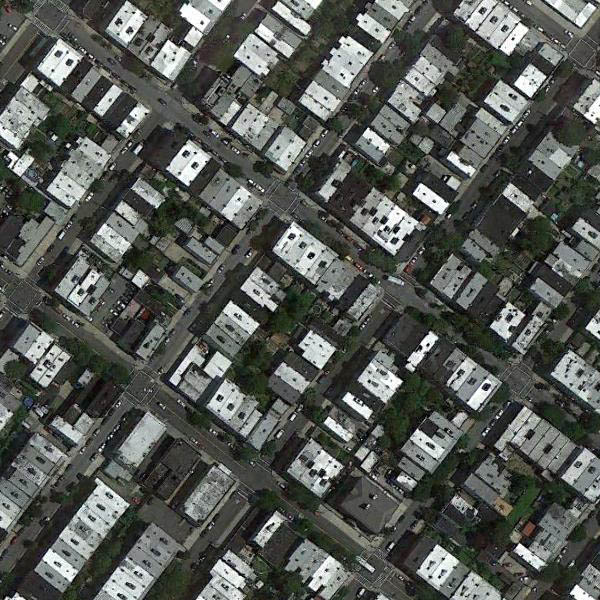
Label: DenseResidential